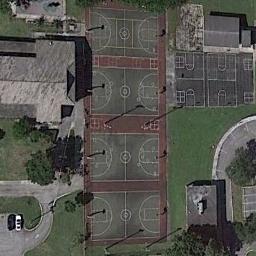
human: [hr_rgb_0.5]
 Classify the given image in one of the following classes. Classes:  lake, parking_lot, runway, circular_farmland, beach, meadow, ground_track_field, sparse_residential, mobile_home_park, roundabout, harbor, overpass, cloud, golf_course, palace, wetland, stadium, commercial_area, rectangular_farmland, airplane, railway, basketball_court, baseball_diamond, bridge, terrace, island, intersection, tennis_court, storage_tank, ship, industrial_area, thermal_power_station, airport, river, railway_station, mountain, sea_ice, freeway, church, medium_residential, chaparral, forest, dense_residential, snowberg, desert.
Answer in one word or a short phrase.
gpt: basketball_court